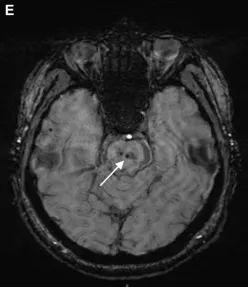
The magnetic resonance imaging (MRI) images of the patient. Multifocal microbleeds and hemosiderin deposits were found in the pons. White arrow), bilateral thalamus.
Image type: radiology (mri)